Question: I'm writing a Wordpress page for a client that displays some text and a Google Map based on data loaded from a database.
So far I've gotten most of it to work. The Google Maps however begins to load then mysteriously "blues" out displaying only what looks like ocean with all the other options (zoom in/out, street view, etc.) greyed out.
- - - <URL>
This is what the end result looks like:

Any ideas would be extremely welcome.
Code snip per request:
'''
echo '<script>function initialize(e,t,n){e=parseFloat(e);t=parseFloat(t);var r=new google.maps.LatLng(e,t);var i;var s;var o={center:r,zoom:14,mapTypeId:google.maps.MapTypeId.ROADMAP};s=new google.maps.Map(document.getElementById("map-canvas"),o);i=new google.maps.Marker({map:s,draggable:false,animation:google.maps.Animation.DROP,position:r,title:n});google.maps.event.addDomListener(window,"load",initialize)}jQuery(function($){initialize("'.$detail['latitude'].'","'.$detail['longitude'].'","'.$detail['name'].'")})</script>';
echo '
<div id="container" style="height:500px;width:500px;">
<div id="information">
<h2>'.$detail['name'].'</h2>
<p>'.$detail['description'].'</p>
<p>'.$detail['address'].'</p>
</div>
<div id="map-canvas" style="width:300px;height:200px;">
</div>
</div>
';
'''
Un-minified version of the JS:
'''
function initialize(lat,lng,name) {
lat = parseFloat(lat);
lng = parseFloat(lng);
var ourLocation = new google.maps.LatLng(lat,lng);
var marker;
var map;
var mapOptions = {
center: ourLocation,
zoom: 14,
mapTypeId: google.maps.MapTypeId.ROADMAP
};
map = new google.maps.Map(document.getElementById("map-canvas"), mapOptions);
marker = new google.maps.Marker({
map: map,
draggable: false,
animation: google.maps.Animation.DROP,
position: ourLocation,
title:name
});
google.maps.event.addDomListener(window,"load",initialize);
};
jQuery(function($){
initialize(lat,lng,name);
// the variables lat, lng, and name are replaced with php variables in the code
});
'''
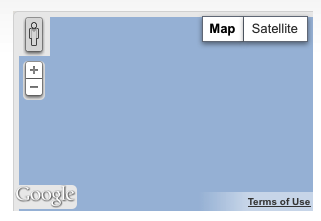
Answer: I figured it out. Took a little while, but...
Wordpress hates the jQuery call for some reason or another.
I noticed that in the JS console, if I called the initialize function with the variables I'd rip from the generated source then the map would work.
Instead of using jQuery, I just used the windows onload event.
'''
window.onload = function() { initialize('.$detail['latitude'].','.$detail['longitude'].',"'.$detail['name'].'"); }
'''
Which magically works.
Lesson learned, jQuery and Wordpress are like Strawberry Chocolate Milk and India Pale Ales: they don't mix well.
Thank you everyone that contributed.